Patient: sex F, age 56
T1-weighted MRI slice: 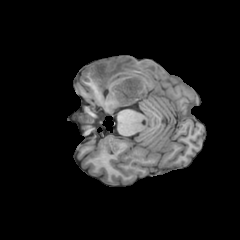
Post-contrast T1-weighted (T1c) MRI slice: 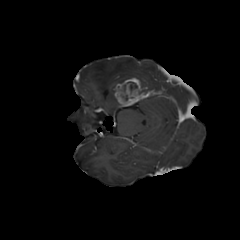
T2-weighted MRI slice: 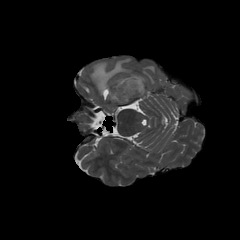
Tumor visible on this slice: yes
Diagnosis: Glioblastoma, IDH-wildtype
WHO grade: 4